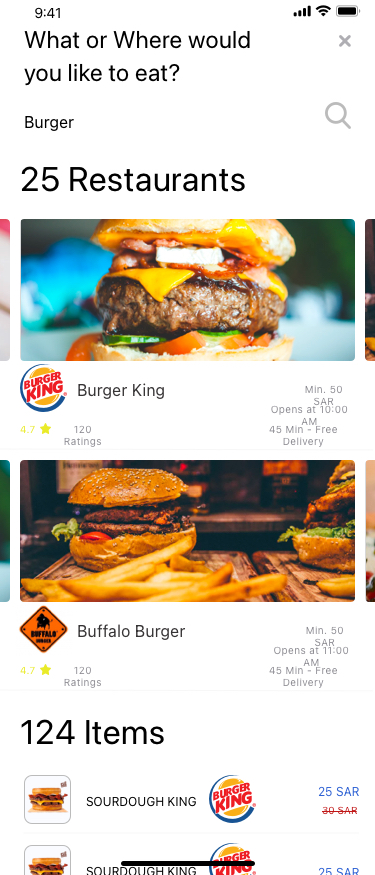
Text in this UI design:
SOURDOUGH KING
25 SAR
30 SAR
SOURDOUGH KING
25 SAR
Opens at 10:00 AM
Min. 50 SAR
45 Min - Free Delivery
120 Ratings
4.7
Burger King
Opens at 11:00 AM
Min. 50 SAR
45 Min - Free Delivery
120 Ratings
4.7
Buffalo Burger
25 Restaurants
124 Items
Burger
What or Where would
you like to eat?